Field crop: tomato
Growth stage: 2
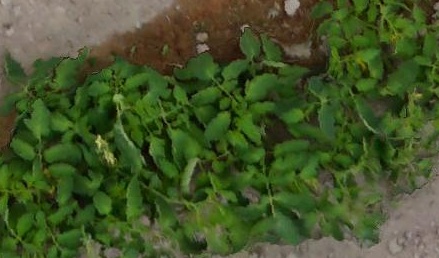
Species: tomato